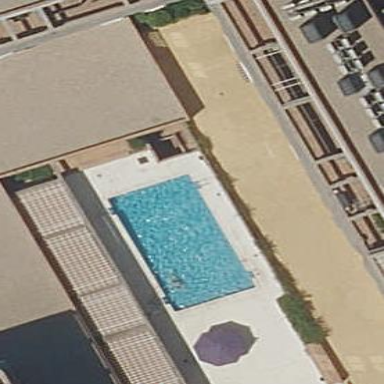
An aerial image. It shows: Swimming pool located in leisure land.